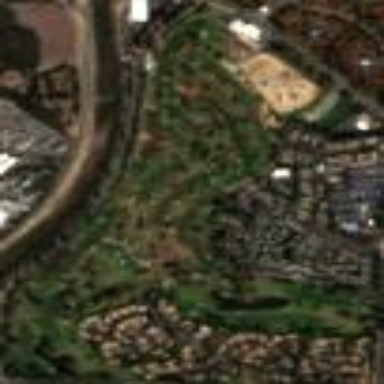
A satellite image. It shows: Golf course.